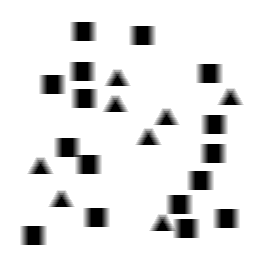
Squares: 16
Triangles: 8
Stars: 0
Total shapes: 24